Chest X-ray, PA view. Patient: 67 years old, sex M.
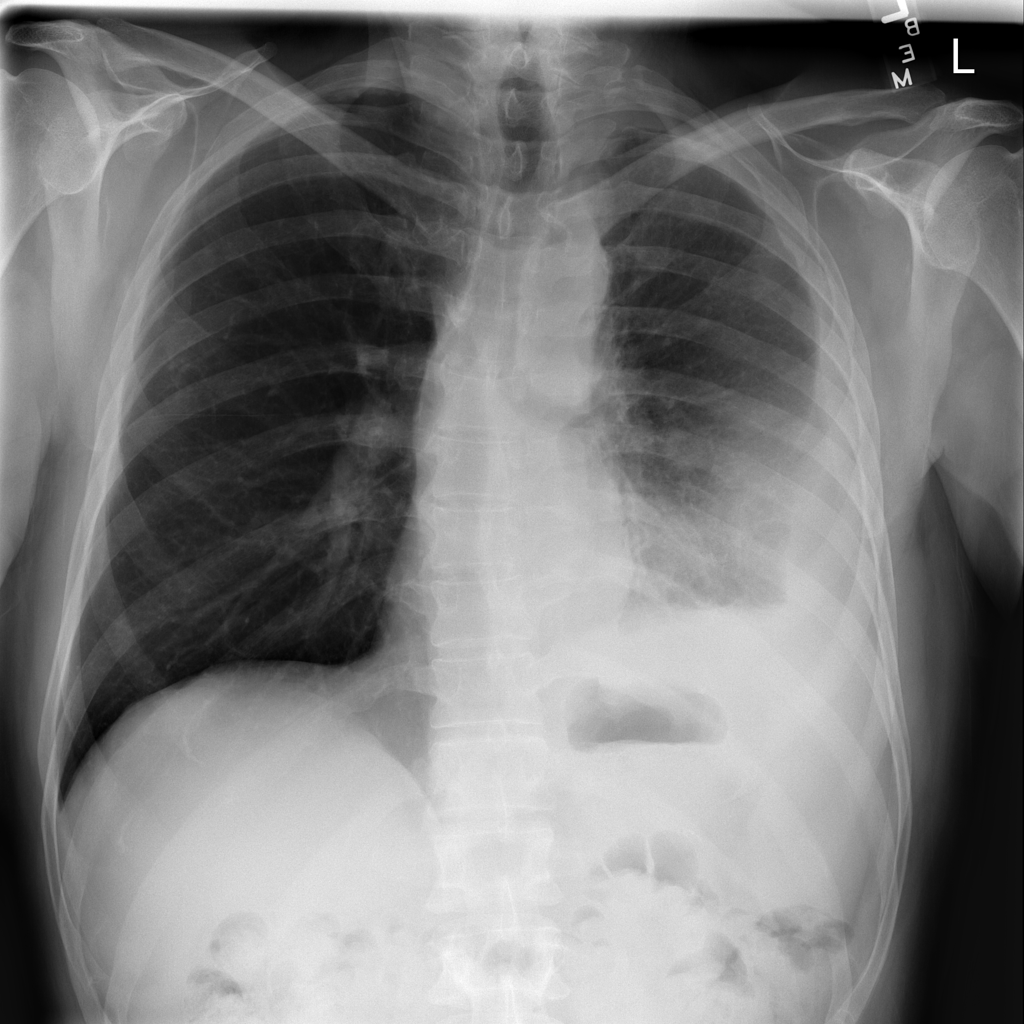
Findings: Effusion, Infiltration